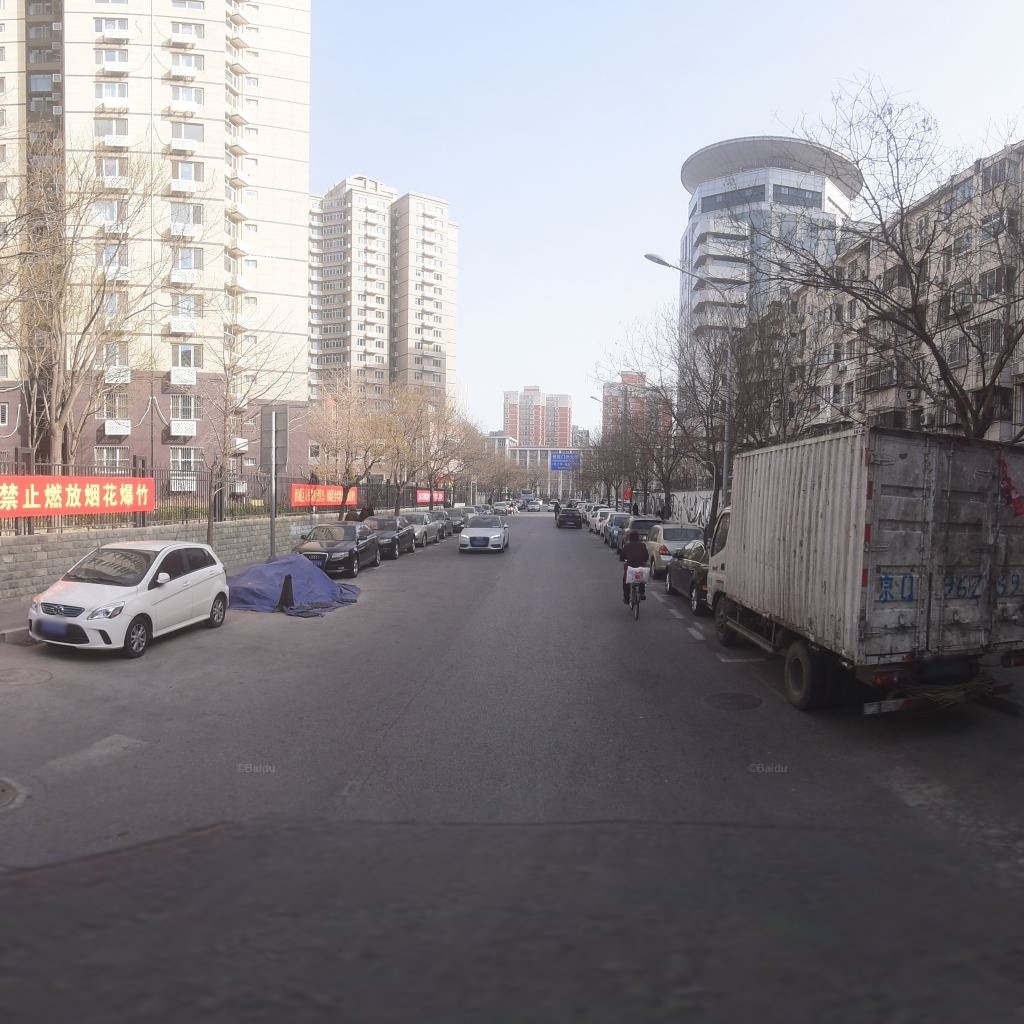
Region: Xicheng
Road damage annotations: manhole cover, longitudinal crack, manhole cover, manhole cover